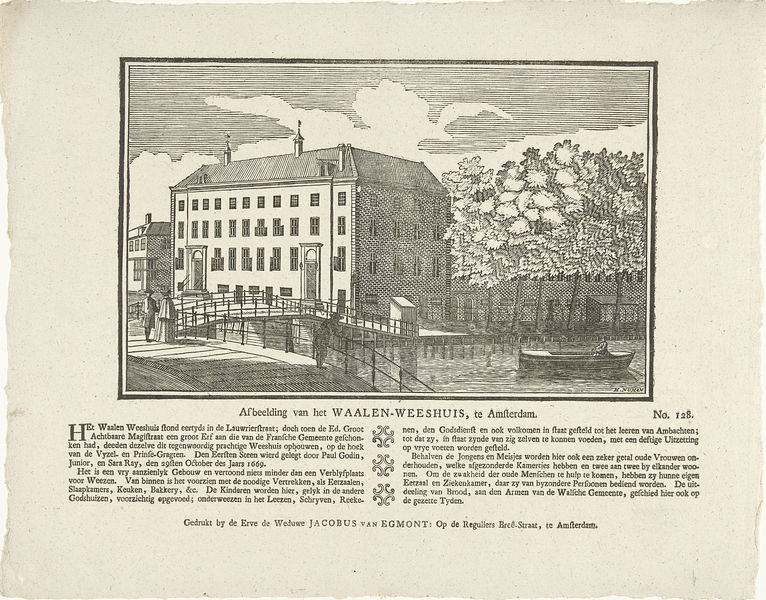
Titel: Afbeelding van het Waalen-Weeshuis, te Amsterdam. (titel op object)
Künstler: erven weduwe Jacobus van Egmont
Standort: Amsterdam
Institution: Rijksmuseum
Schlagwörter: himmel, schatten, wolken, bäume, fluss, menschen, fenster, licht, männer, schwarz, haus, niederlande, gracht, brücke, kanal, paar, boot, ruder, schiff, schrift, ansicht, schiffer, allee, spalten, geländer, druck, radierung, text, staße, absatz, amsterdam, magistrat, uhaus, egmont, waalen-weeshuis